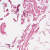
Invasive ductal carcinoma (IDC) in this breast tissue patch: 0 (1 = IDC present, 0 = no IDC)